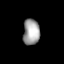
Tissue: skin
Cell type: Epithelial cells
Senescence score: 0.2379
Nuclear area (px): 420
Mean DAPI intensity: 162.024